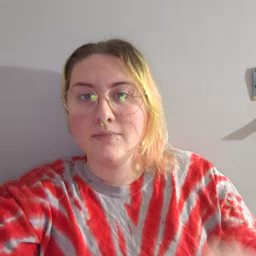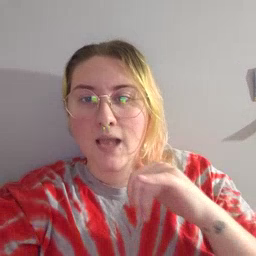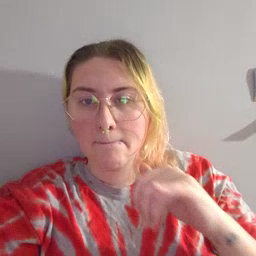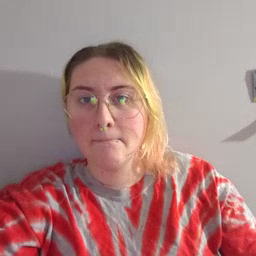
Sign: same